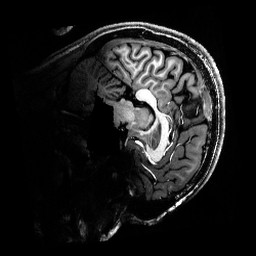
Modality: T1w
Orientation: sagittal
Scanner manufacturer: siemens
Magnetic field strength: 6.98 T
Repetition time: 5 s
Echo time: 0.00343 s